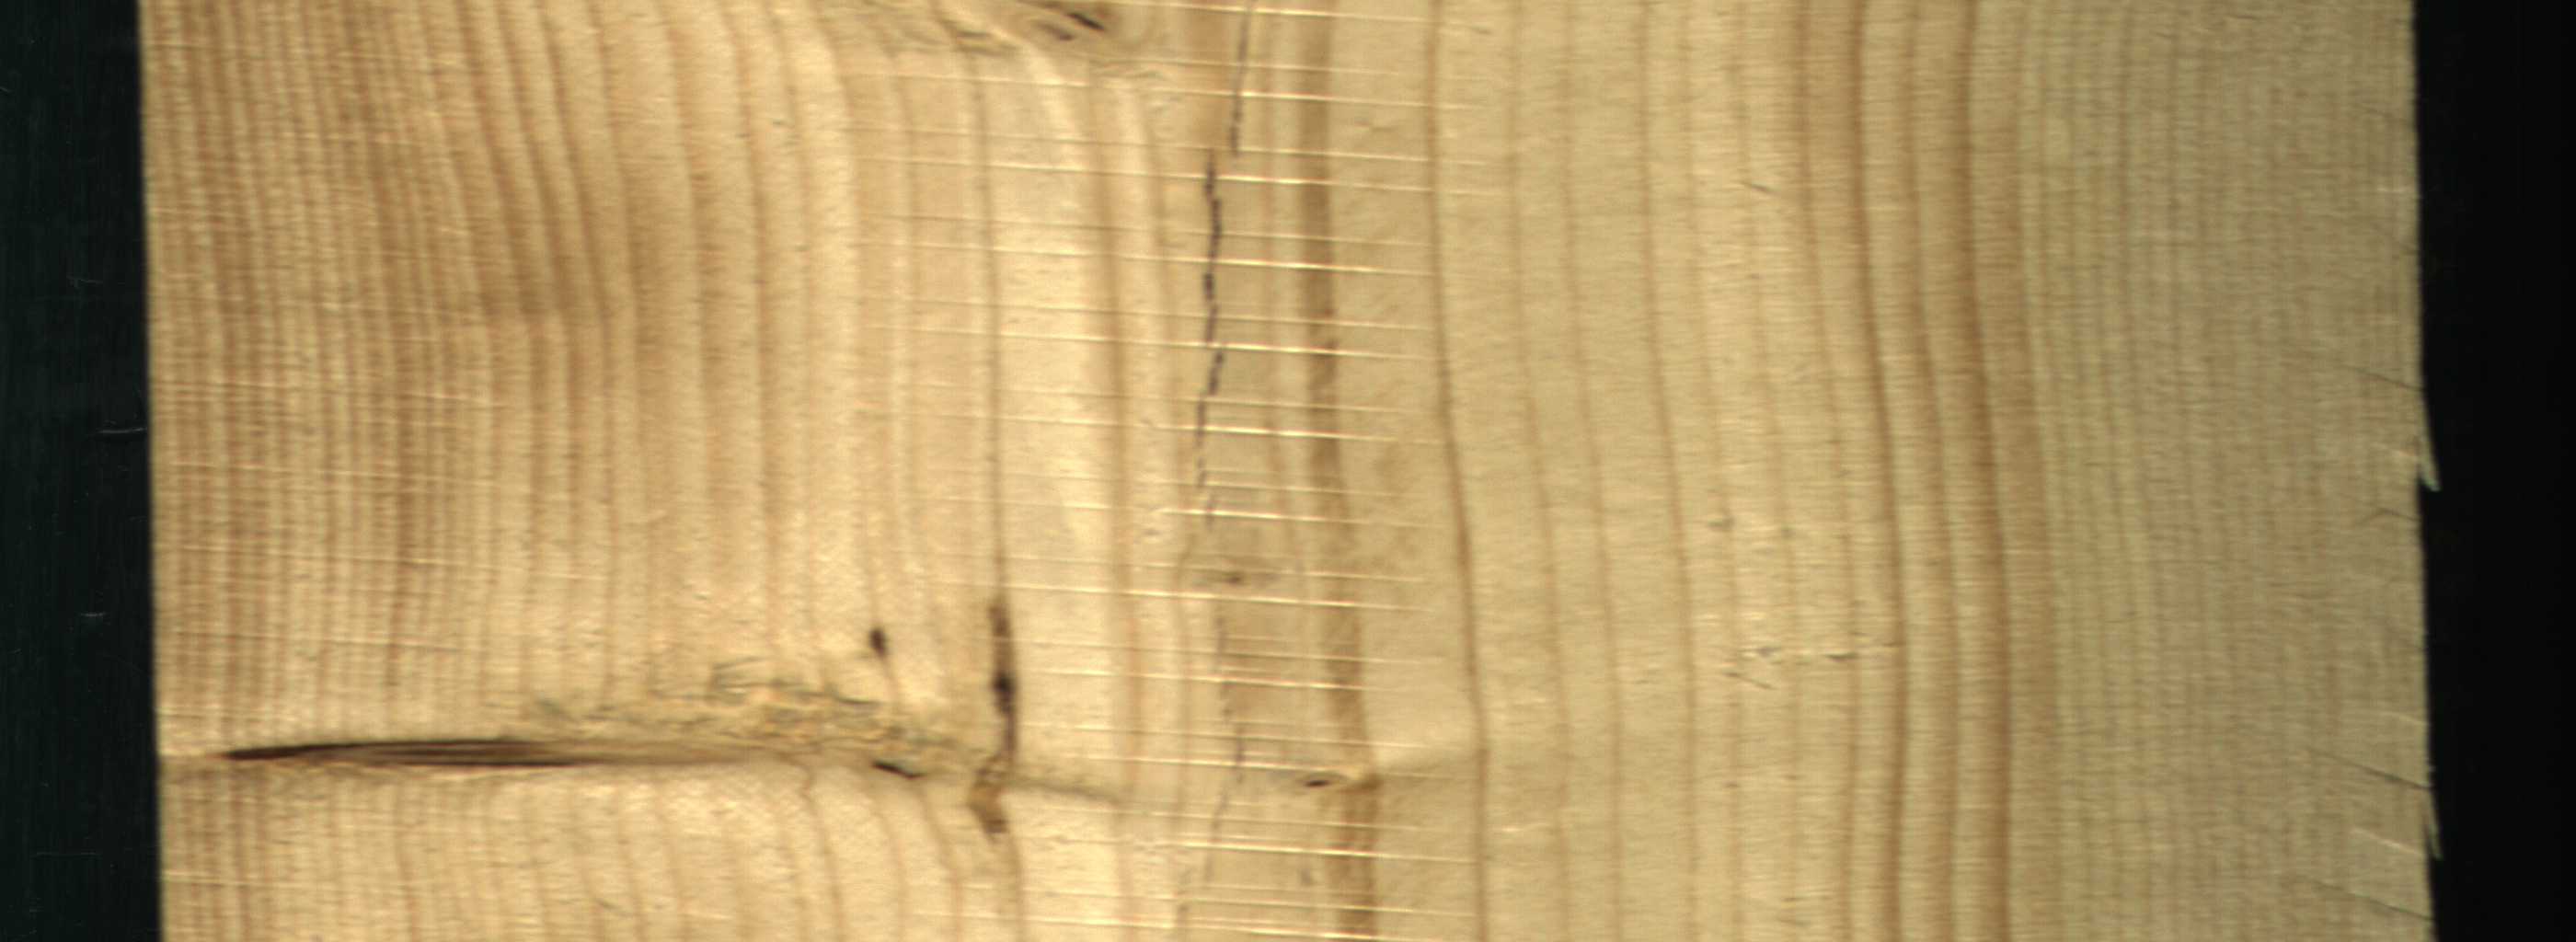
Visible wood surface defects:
resin
resin
Crack
Crack
Dead_Knot
Dead_Knot
Live_Knot
Live_Knot
Live_Knot